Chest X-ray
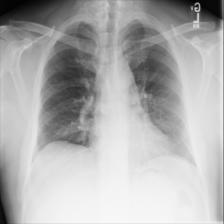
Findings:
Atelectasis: negative
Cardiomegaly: negative
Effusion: negative
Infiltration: negative
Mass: negative
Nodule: negative
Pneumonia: negative
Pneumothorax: negative
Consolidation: negative
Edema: negative
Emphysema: negative
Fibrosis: negative
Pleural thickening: negative
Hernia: negative